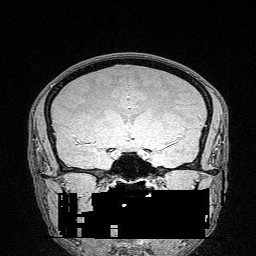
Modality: FLASH
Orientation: sagittal
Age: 24
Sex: female